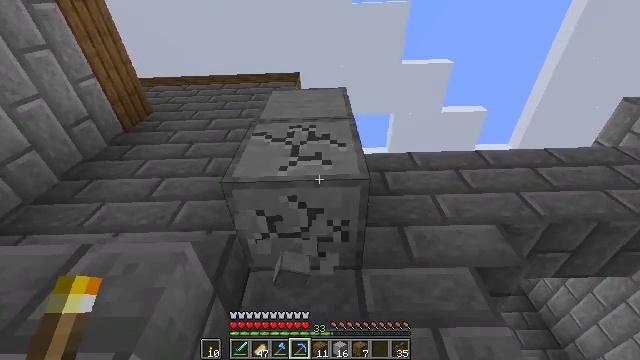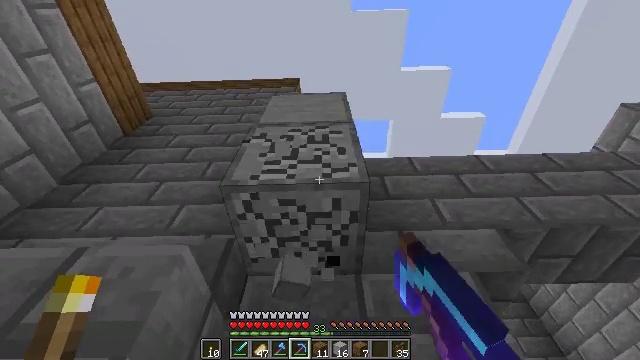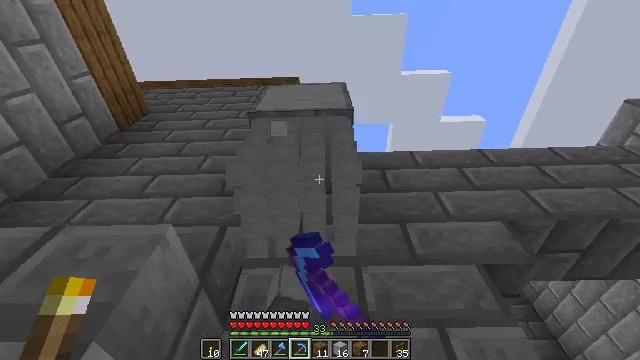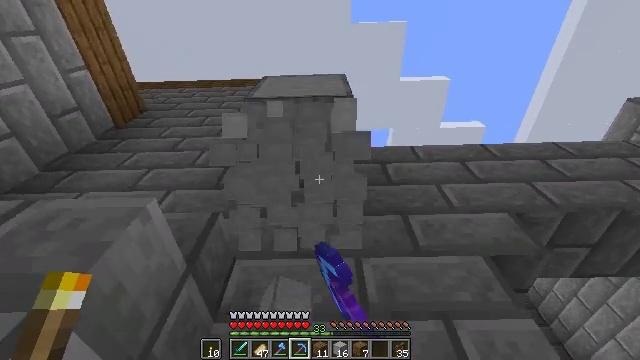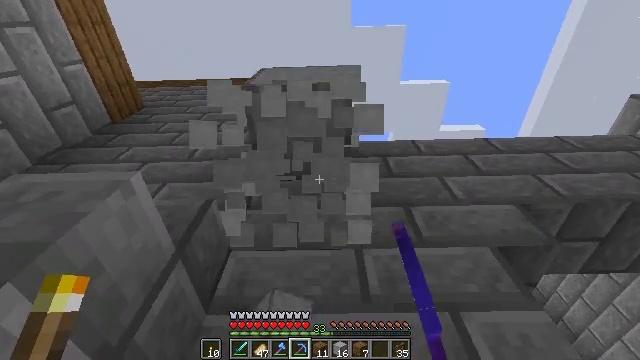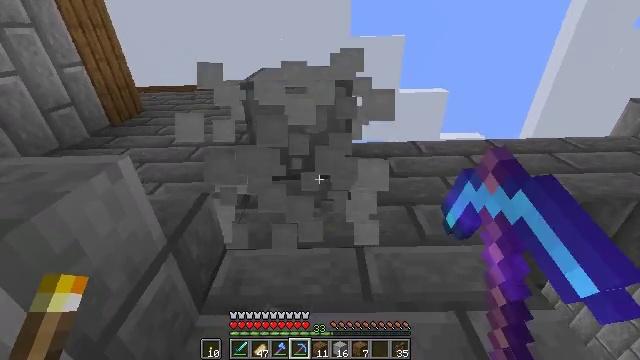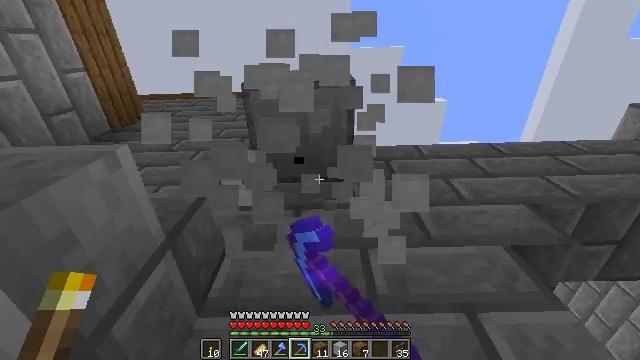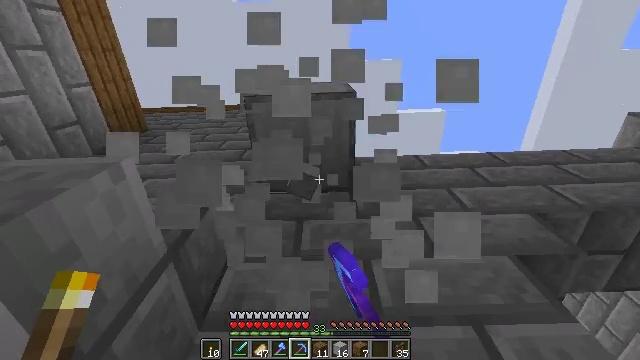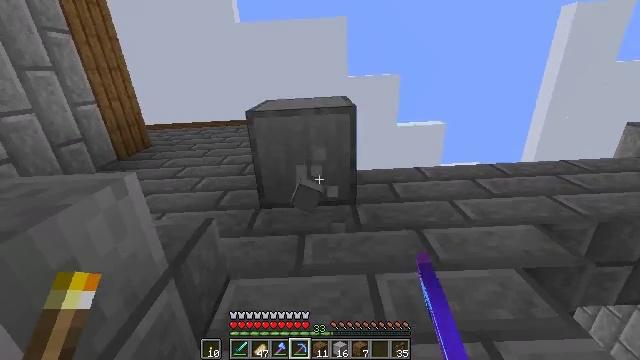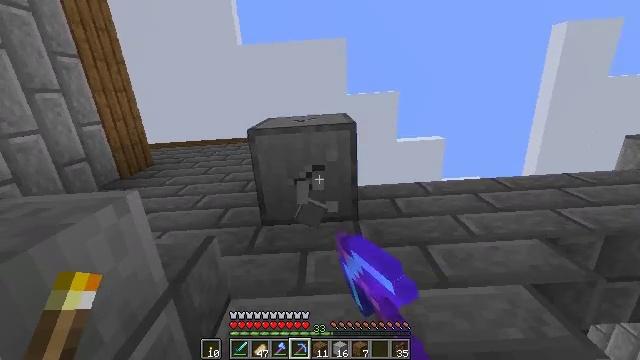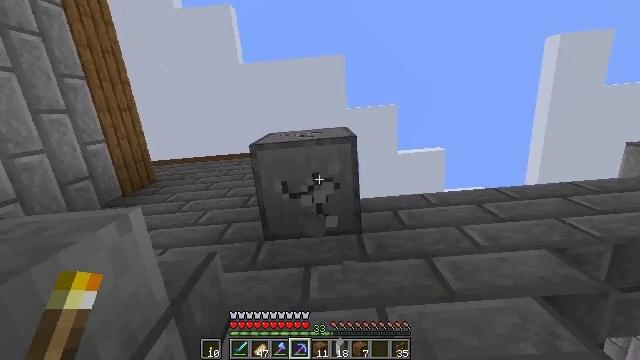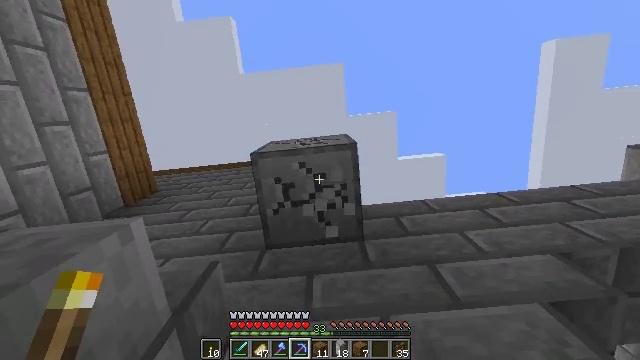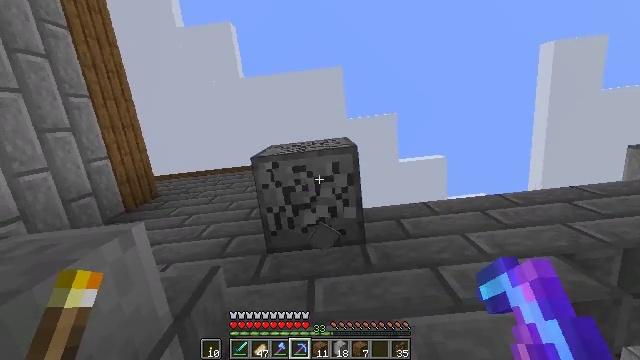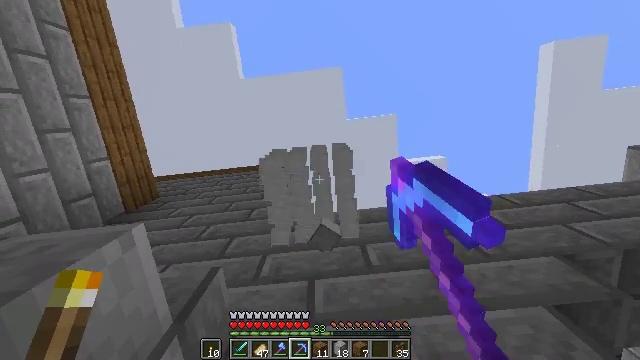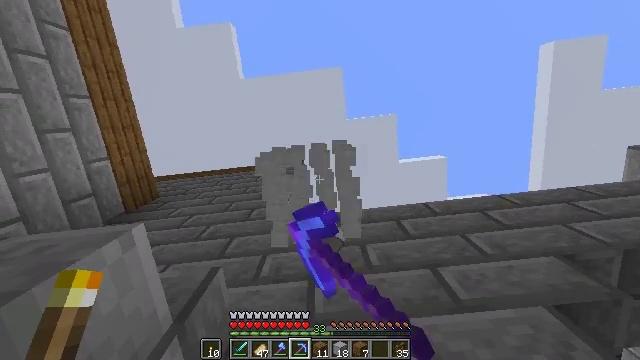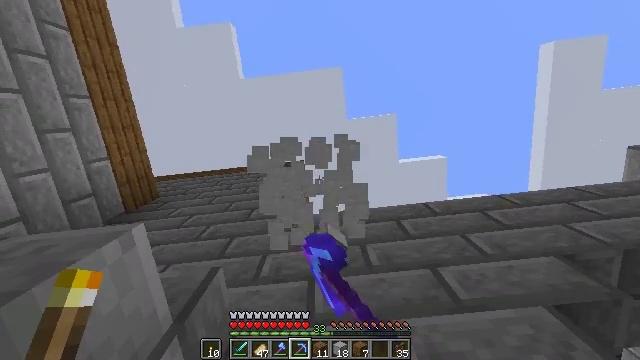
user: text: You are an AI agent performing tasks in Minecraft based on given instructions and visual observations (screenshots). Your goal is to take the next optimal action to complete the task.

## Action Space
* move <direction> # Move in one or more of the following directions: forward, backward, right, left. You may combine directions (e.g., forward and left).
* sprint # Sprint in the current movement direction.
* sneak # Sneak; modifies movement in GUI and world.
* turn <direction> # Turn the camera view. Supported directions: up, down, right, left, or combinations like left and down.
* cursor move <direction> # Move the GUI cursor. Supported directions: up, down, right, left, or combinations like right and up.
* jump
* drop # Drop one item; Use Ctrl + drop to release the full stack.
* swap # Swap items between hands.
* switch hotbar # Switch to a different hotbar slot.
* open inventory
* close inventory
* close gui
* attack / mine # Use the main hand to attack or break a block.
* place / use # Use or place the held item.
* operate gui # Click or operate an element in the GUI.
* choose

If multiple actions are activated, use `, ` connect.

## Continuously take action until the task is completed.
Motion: motion action
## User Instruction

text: Gather smooth stone from the ground.
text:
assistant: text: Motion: move forward, turn up, attack / mine
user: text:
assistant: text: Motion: move forward, attack / mine
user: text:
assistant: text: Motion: move forward, turn up, attack / mine
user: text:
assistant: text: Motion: move forward, attack / mine
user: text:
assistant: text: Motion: turn up, attack / mine
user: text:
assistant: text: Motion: turn up, attack / mine
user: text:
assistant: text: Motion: turn up, attack / mine
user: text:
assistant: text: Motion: turn up, attack / mine
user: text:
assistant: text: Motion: turn up, attack / mine
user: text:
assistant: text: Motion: turn left and up, attack / mine
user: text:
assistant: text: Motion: turn up, attack / mine
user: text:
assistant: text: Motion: attack / mine
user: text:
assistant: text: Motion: attack / mine
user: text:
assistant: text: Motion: attack / mine
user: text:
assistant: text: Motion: attack / mine
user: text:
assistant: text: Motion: attack / mine
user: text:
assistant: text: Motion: turn down, attack / mine
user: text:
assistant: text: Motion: turn down
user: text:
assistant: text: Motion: turn right and down
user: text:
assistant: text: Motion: turn right and down
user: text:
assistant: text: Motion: turn right and down
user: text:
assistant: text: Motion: turn left and down
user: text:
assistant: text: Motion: turn down
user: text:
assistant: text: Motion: turn down
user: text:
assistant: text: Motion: turn down
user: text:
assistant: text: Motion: turn down
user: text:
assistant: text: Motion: turn down
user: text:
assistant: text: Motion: turn down
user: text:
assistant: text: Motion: turn down
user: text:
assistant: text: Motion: turn down, attack / mine